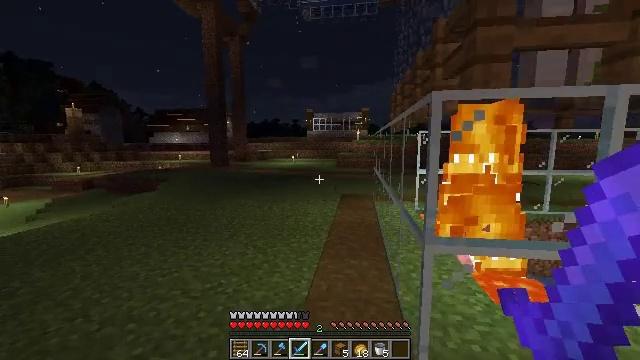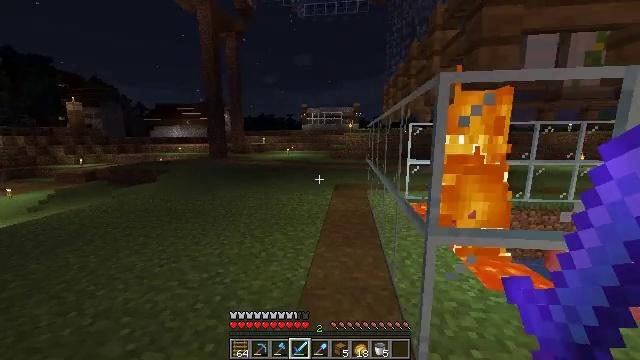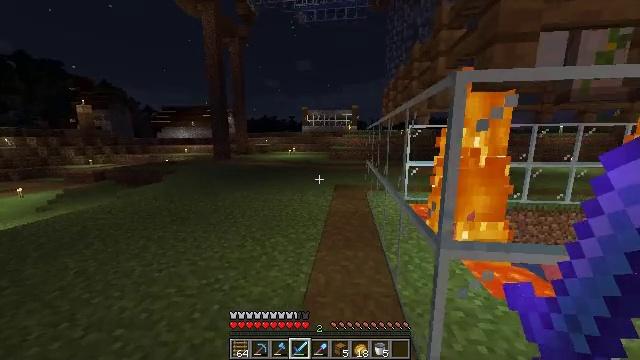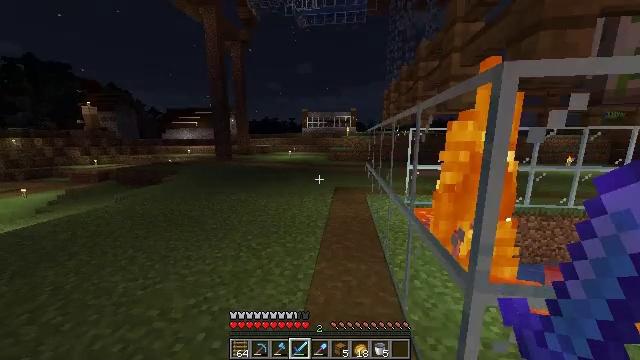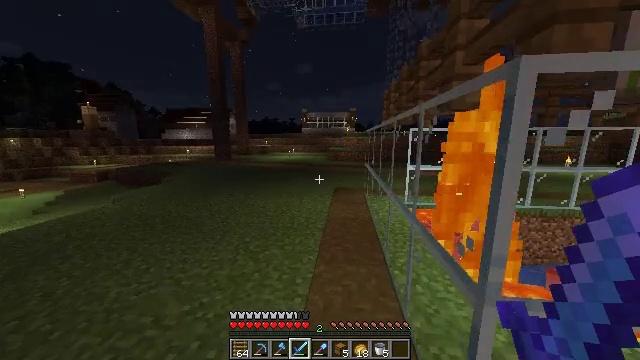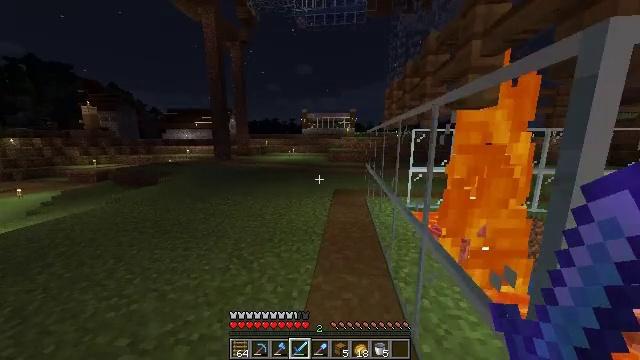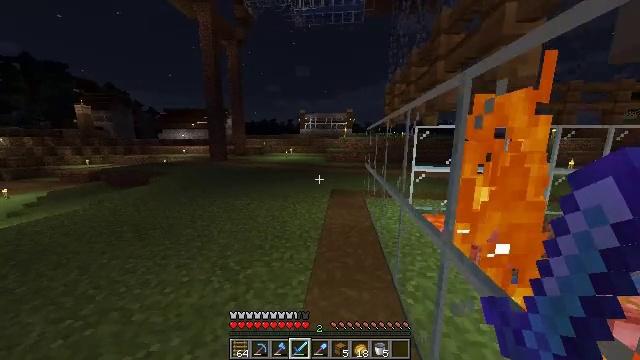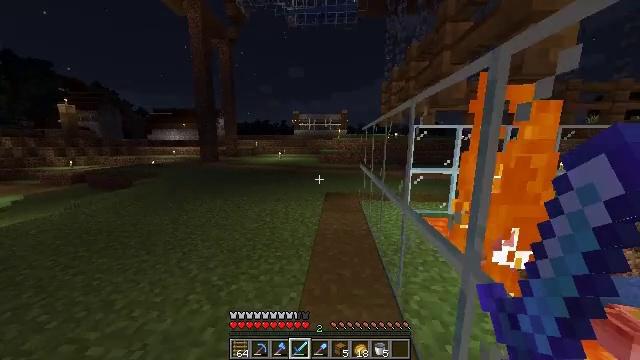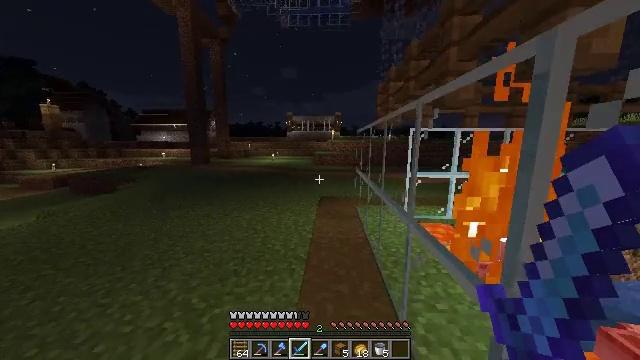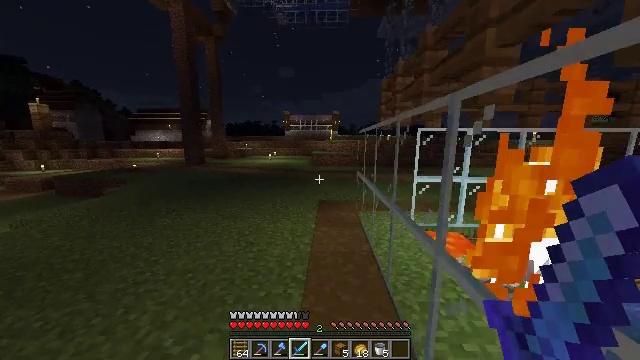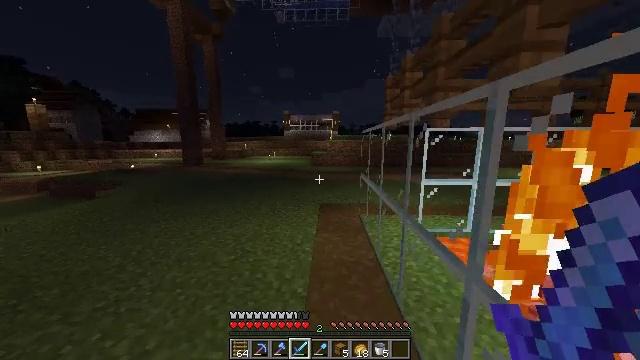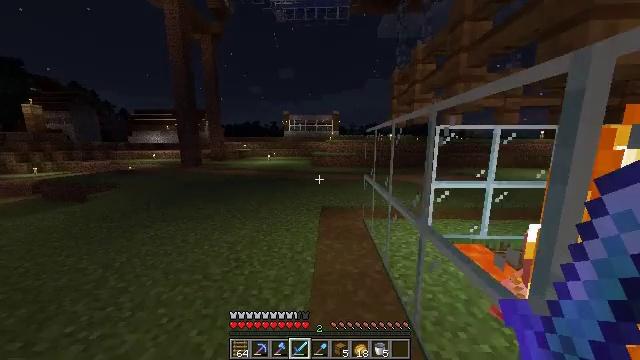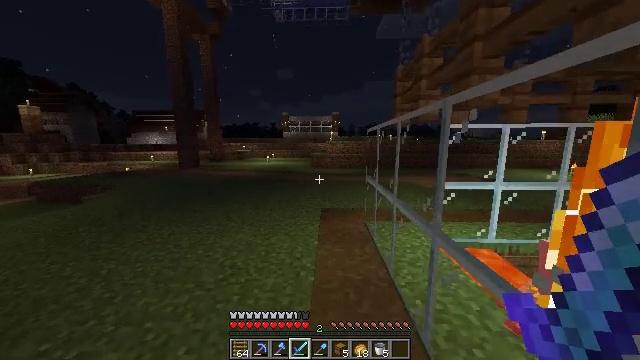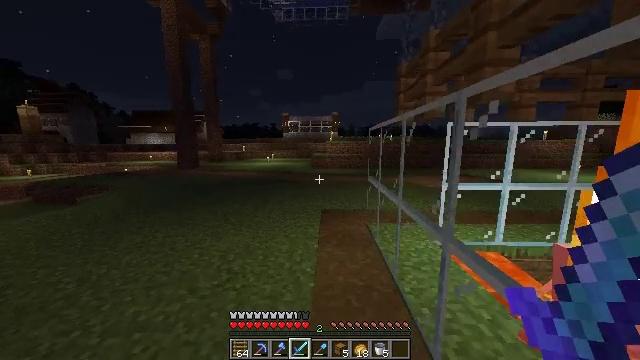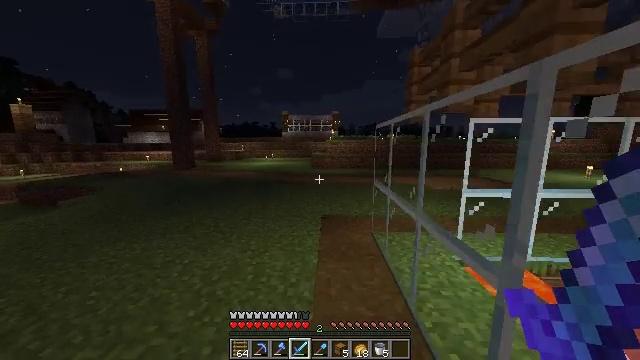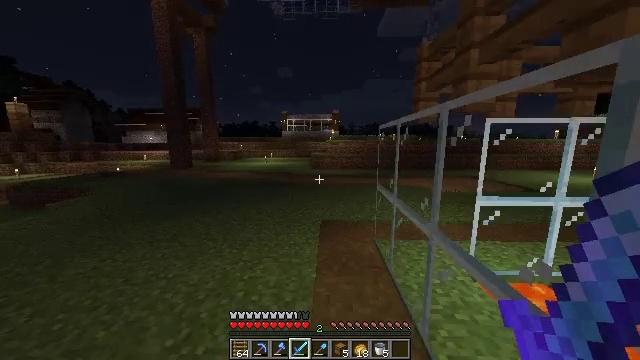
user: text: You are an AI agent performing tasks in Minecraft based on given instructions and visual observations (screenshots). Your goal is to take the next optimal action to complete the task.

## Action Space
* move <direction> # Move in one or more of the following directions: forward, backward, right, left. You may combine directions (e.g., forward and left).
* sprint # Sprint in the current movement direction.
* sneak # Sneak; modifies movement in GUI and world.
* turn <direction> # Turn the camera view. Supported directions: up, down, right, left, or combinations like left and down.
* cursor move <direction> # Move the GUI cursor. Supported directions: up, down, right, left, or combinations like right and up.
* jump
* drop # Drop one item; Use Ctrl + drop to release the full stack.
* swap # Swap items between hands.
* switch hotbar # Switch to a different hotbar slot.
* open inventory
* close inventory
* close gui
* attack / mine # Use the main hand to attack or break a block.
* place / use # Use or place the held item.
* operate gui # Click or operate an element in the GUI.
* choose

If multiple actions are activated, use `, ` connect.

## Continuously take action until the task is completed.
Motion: motion action
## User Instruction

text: Shatter the glass to collect it.
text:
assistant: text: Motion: move forward, sprint, turn right and down
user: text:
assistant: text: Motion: move forward
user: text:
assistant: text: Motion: move forward, sprint
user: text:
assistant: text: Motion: move forward, sprint
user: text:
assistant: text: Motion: move forward, sprint
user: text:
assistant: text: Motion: move forward, sprint
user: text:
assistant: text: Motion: move forward, turn right
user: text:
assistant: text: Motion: move forward, turn right
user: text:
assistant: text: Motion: move forward
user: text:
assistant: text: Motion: move forward, sprint
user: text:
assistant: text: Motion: move forward, sprint
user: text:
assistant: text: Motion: move forward, sprint
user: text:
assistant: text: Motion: move forward
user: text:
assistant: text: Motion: move forward, sprint
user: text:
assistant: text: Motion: move forward, sprint
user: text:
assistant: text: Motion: move forward, sprint
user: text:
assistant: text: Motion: move forward
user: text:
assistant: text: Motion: move forward, turn right
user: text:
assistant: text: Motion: move forward, turn right
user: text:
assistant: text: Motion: move forward, turn right and up
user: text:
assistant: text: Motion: move forward and move left, turn right and up
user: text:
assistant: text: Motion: move forward and move left, turn right and up
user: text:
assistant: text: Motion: move forward and move left, turn right and up
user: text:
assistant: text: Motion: move left, turn right and up
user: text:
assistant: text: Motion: move left, turn right
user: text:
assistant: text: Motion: move left, turn right
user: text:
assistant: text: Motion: move left, turn right and down
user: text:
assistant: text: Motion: move left, turn right
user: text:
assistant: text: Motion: move left, turn right
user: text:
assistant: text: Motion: move left